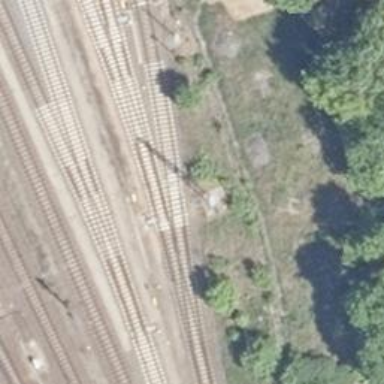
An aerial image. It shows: Railway switch.